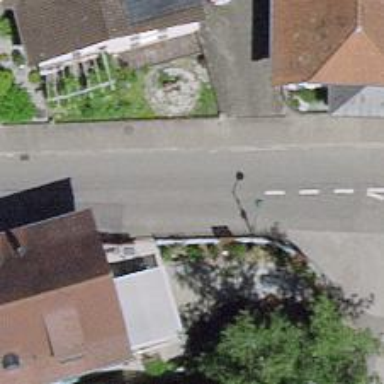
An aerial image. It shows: Residential road with asphalt surface and sidewalk on the left side.